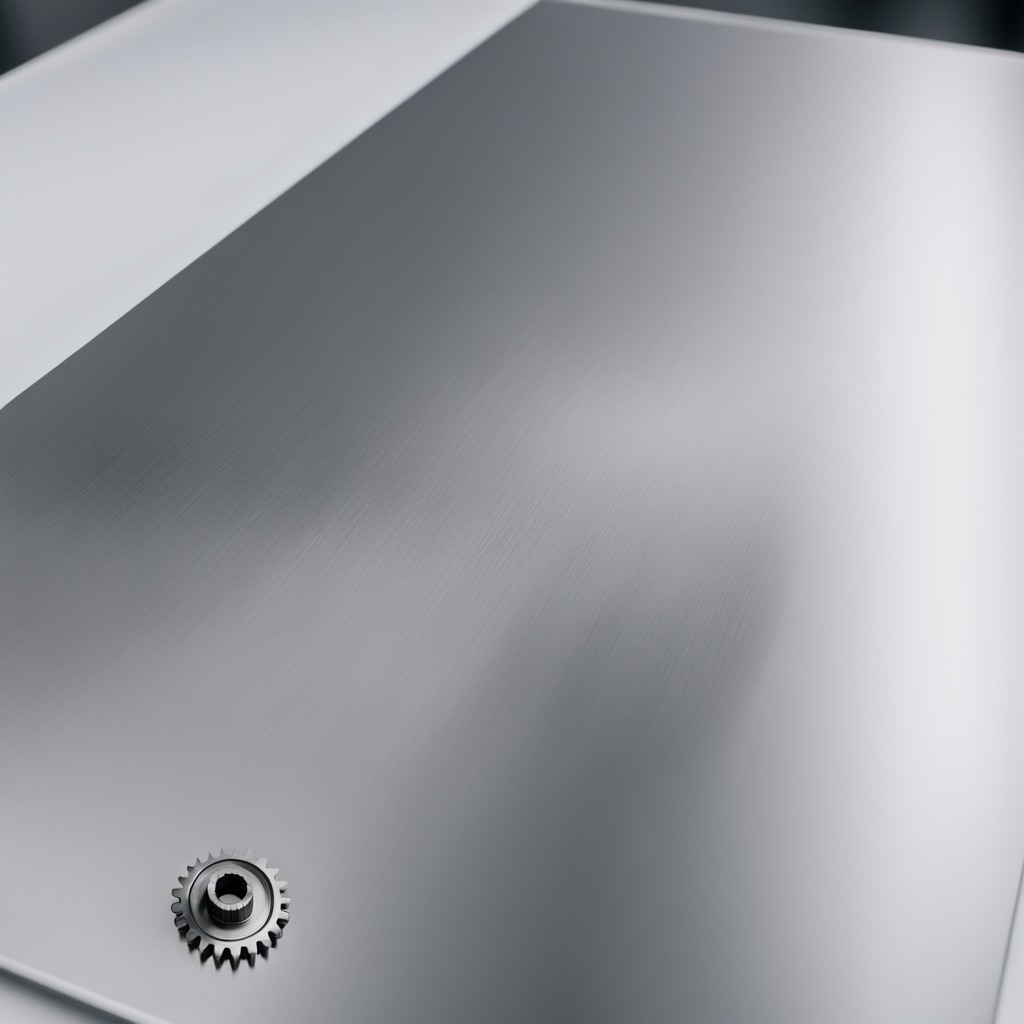
A steel gear with teeth lies on the stainless steel table in a high-end prototyping lab.